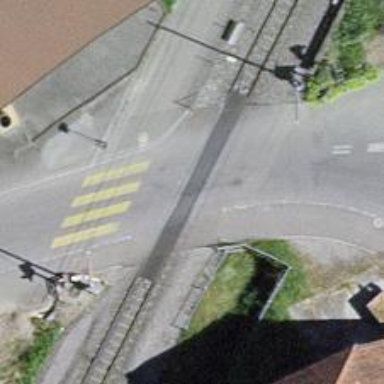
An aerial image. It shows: Level crossing along the railway.